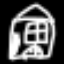
Label: angel